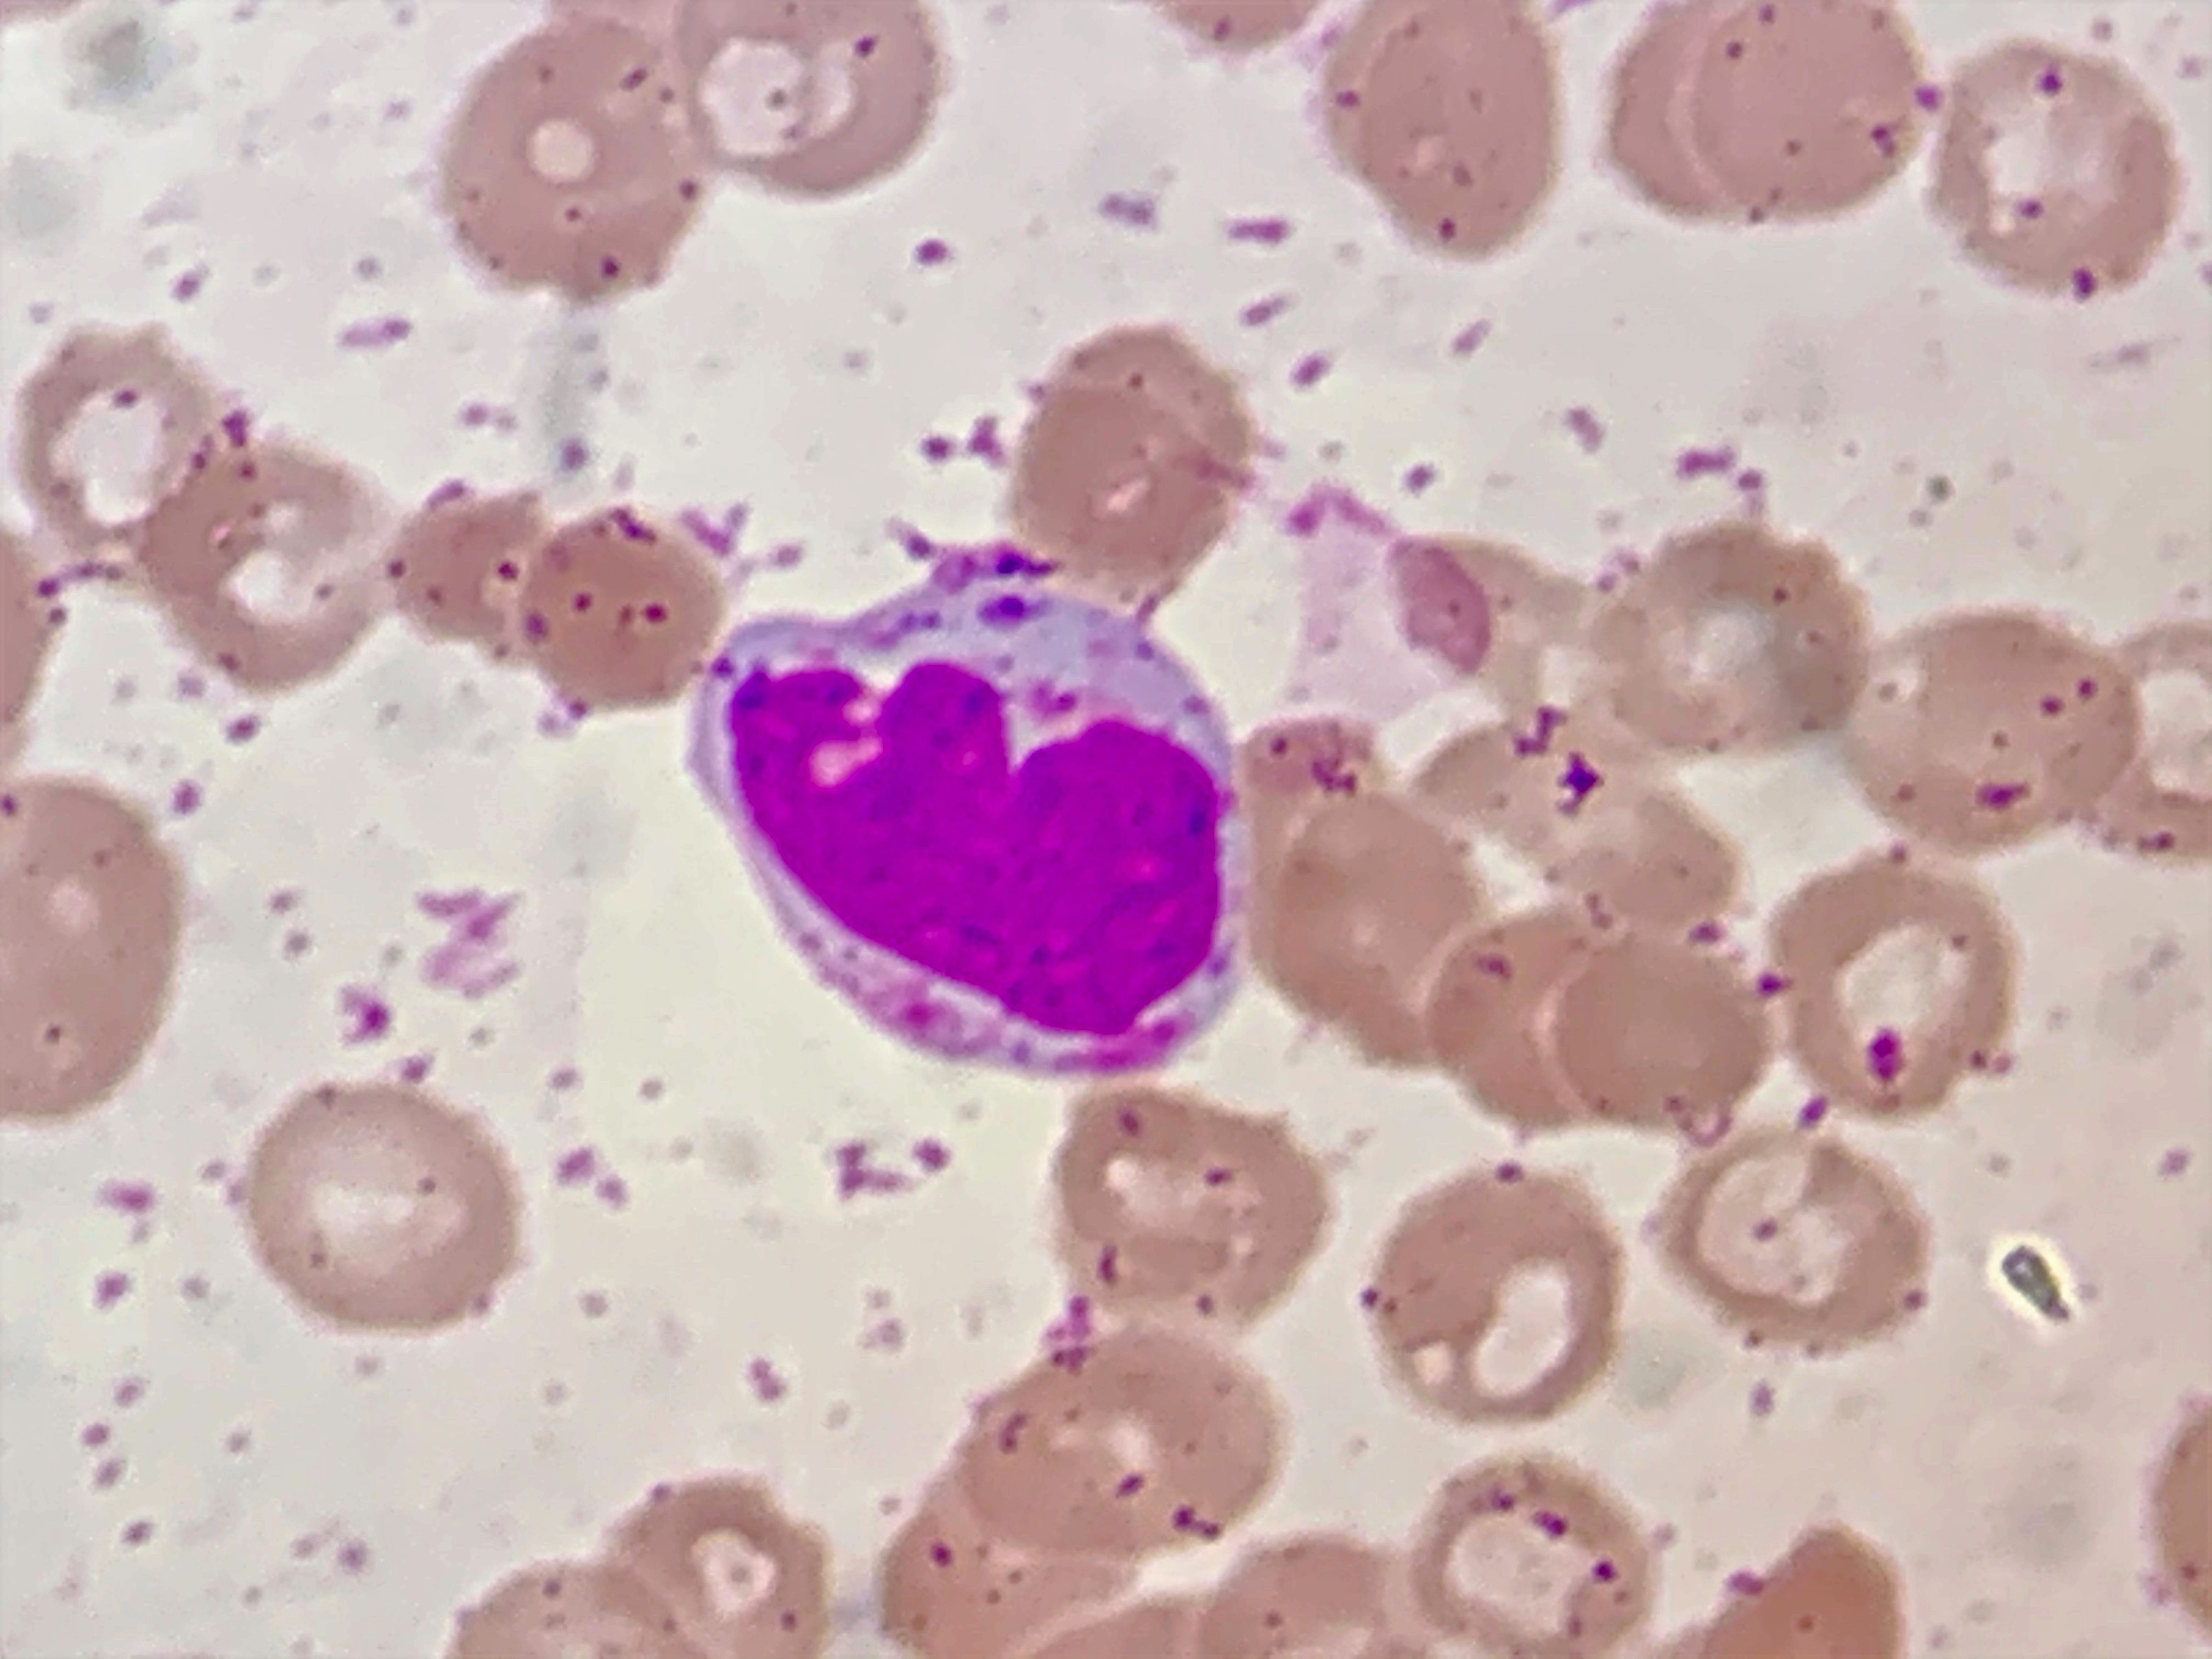
Cell type: MONOCYTES